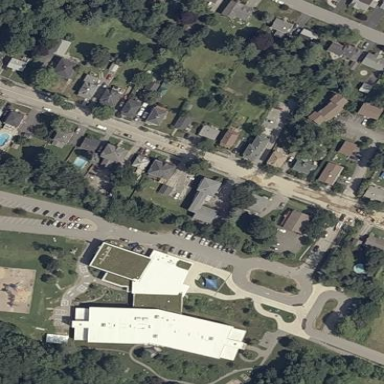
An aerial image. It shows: School.